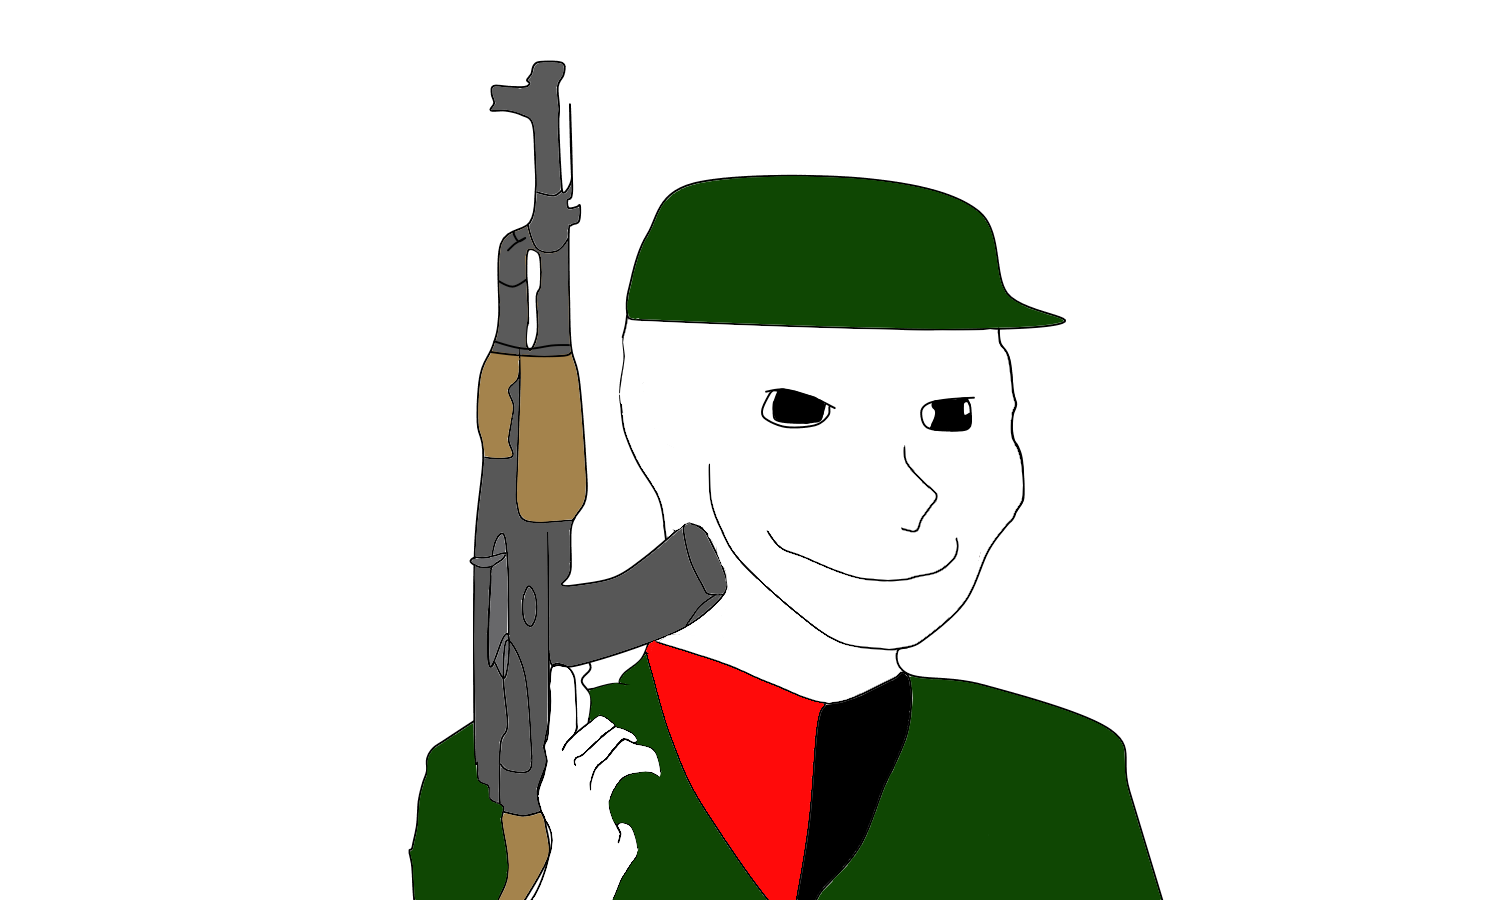
Label: 5_Oomer